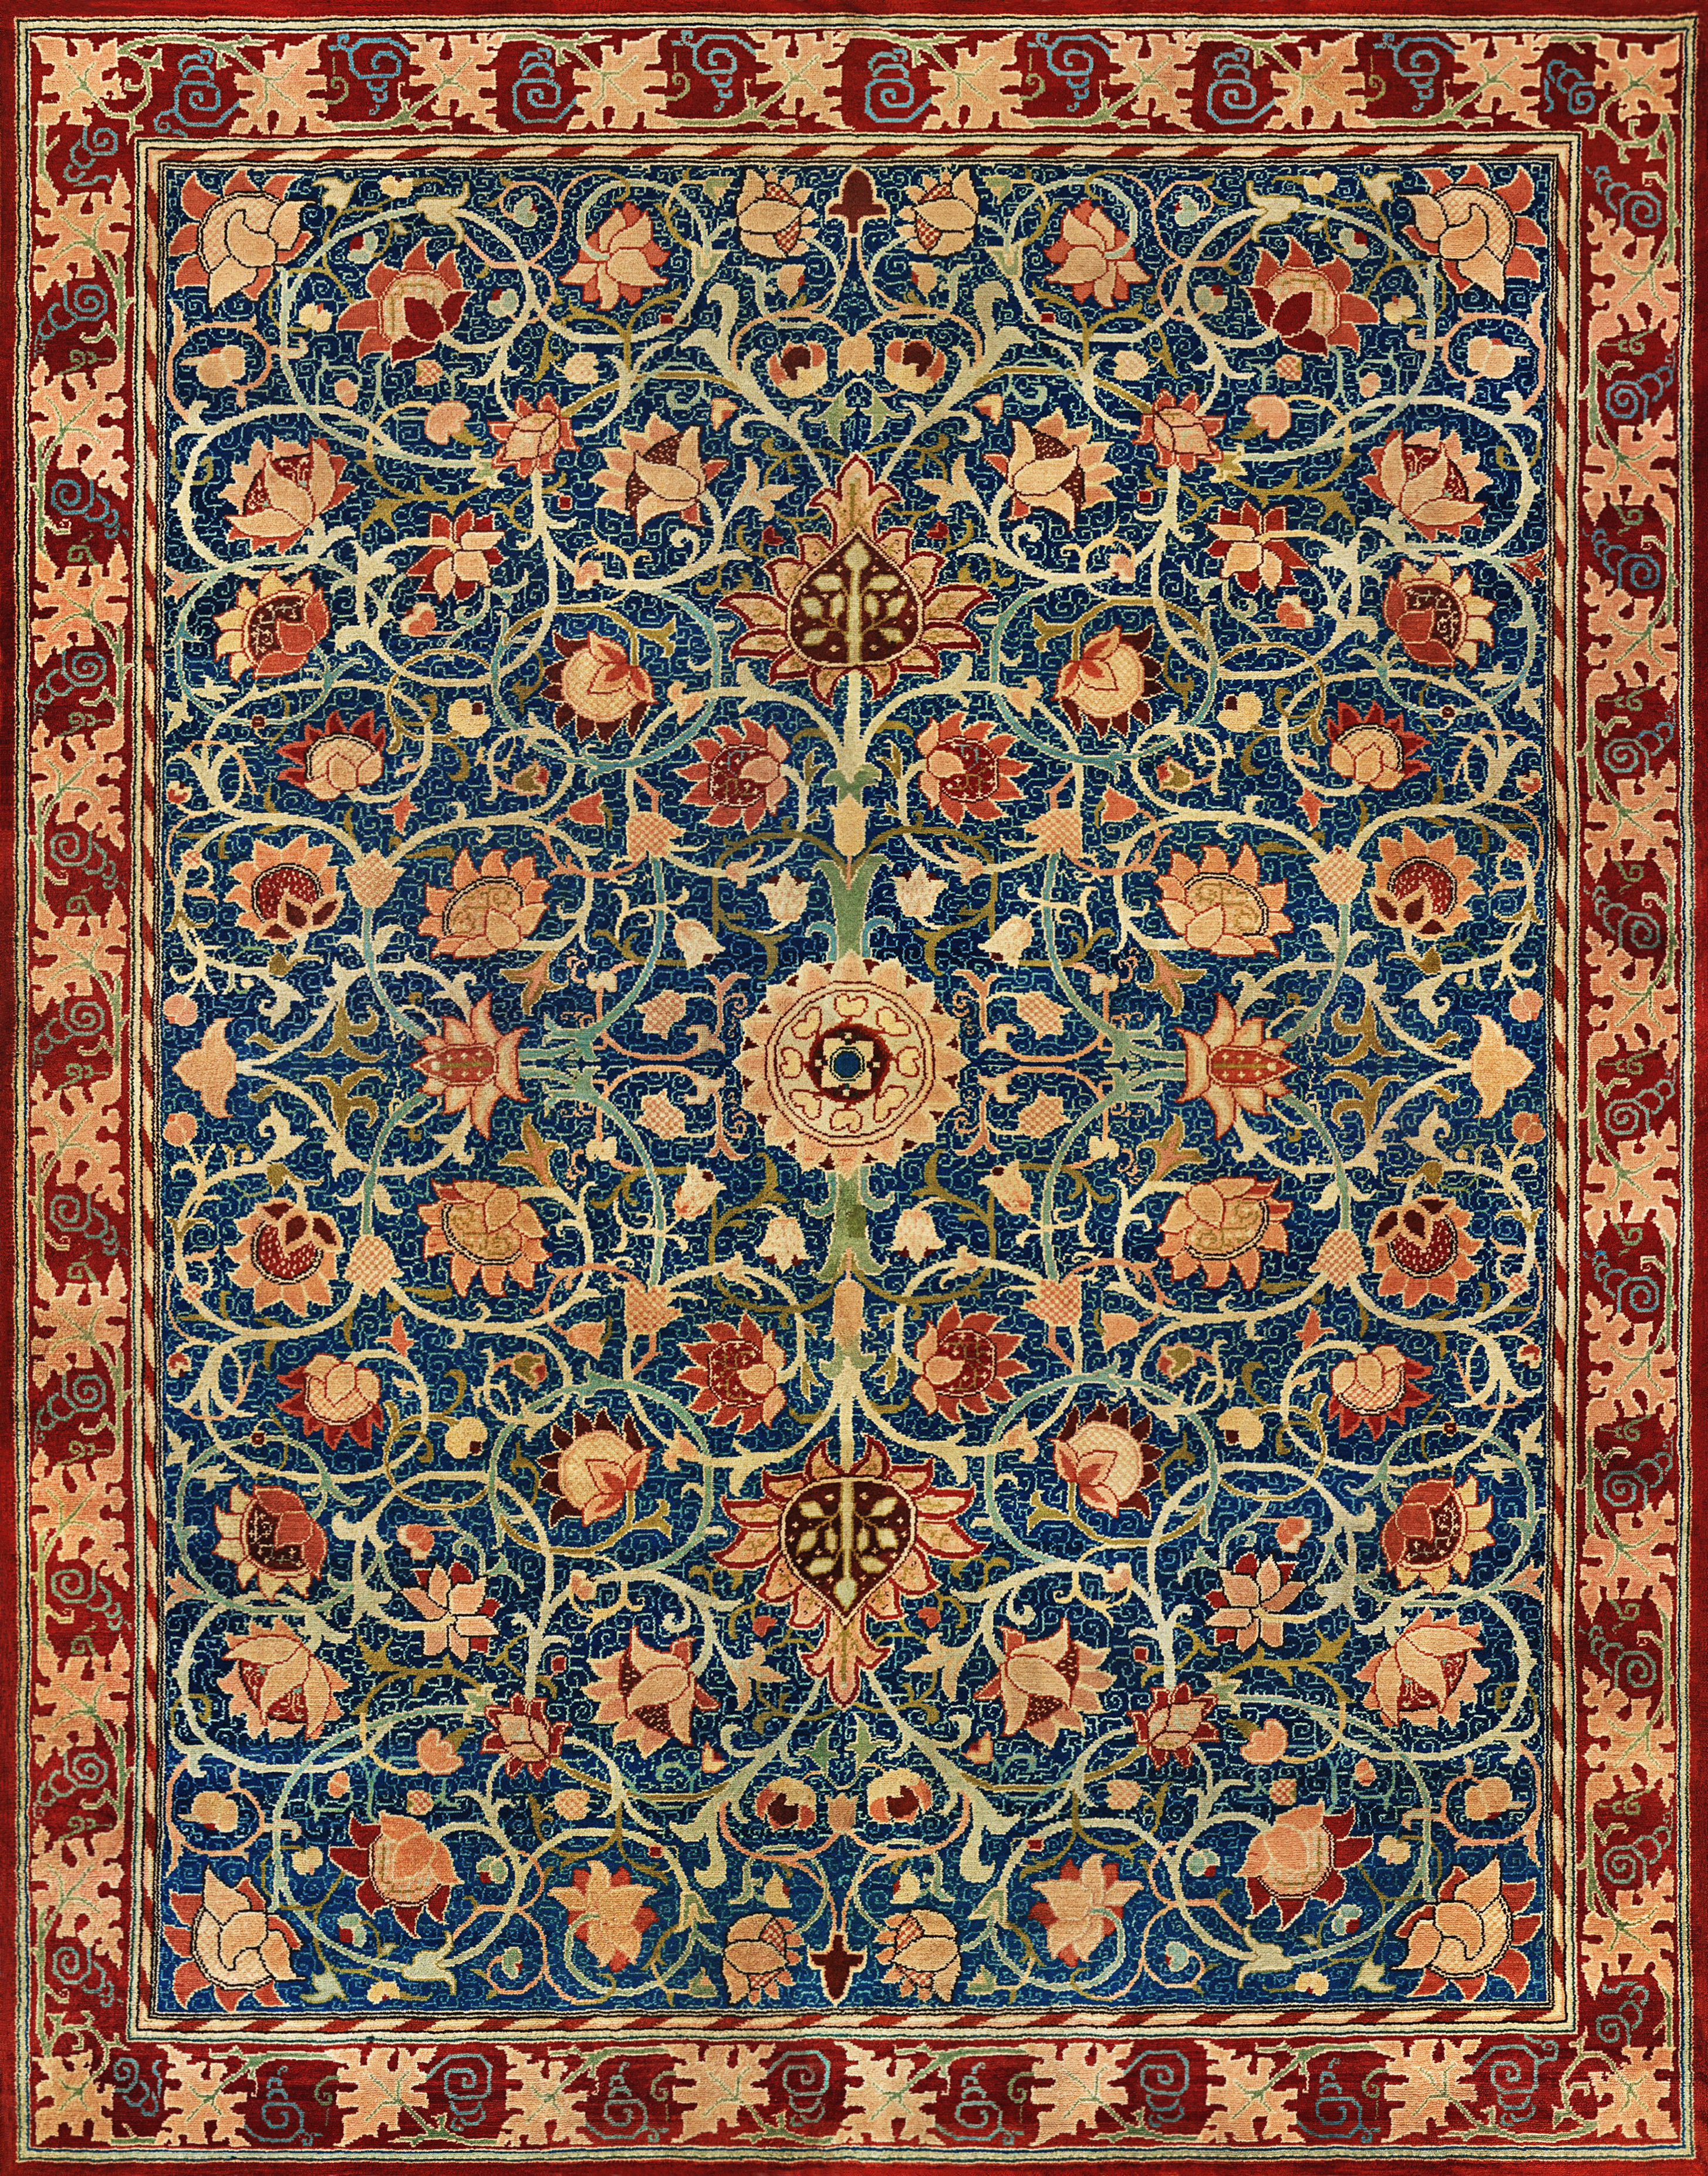
Design: Holland-Park-Carpet
Year: 1883